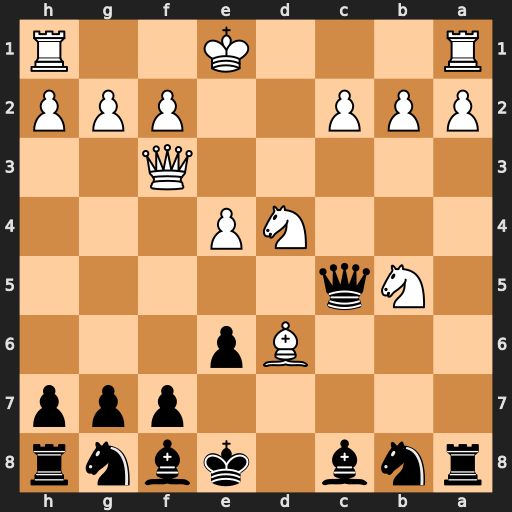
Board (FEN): rnb1kbnr/5ppp/3Bp3/1Nq5/3NP3/5Q2/PPP2PPP/R3K2R
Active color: b
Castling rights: KQkq
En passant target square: -
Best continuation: Bxd6 Nxd6+ Qxd6